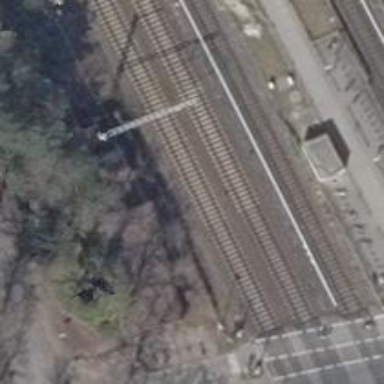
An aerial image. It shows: Railway track with contact lines for electrification.